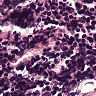
Metastatic tissue present: no